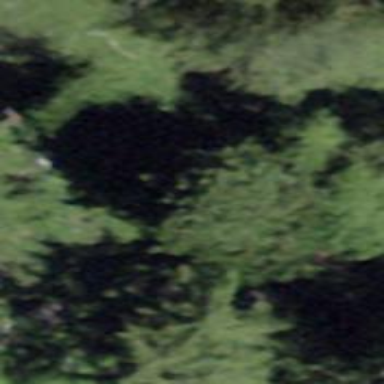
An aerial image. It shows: Forest area.